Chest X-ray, AP view. Patient: 40 years old, sex F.
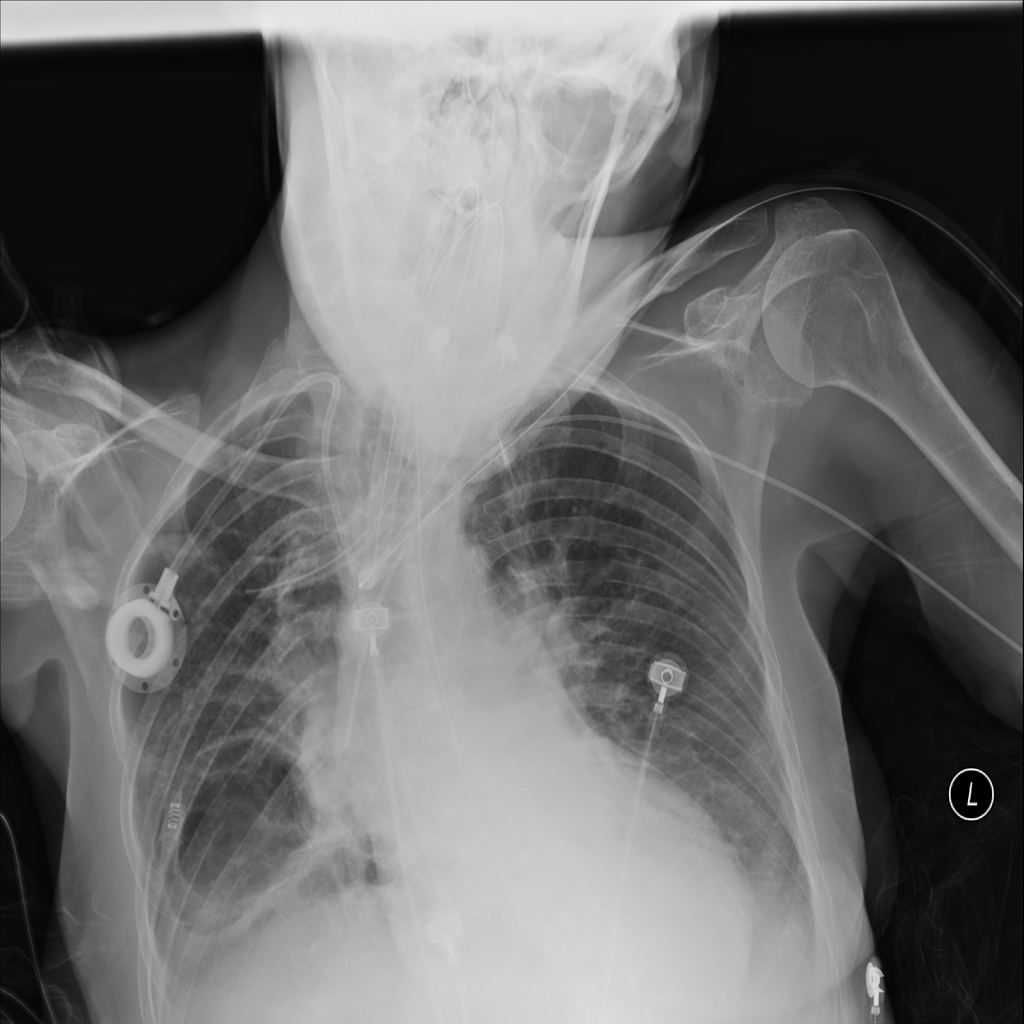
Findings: No Finding